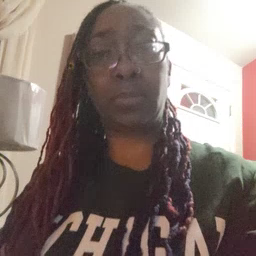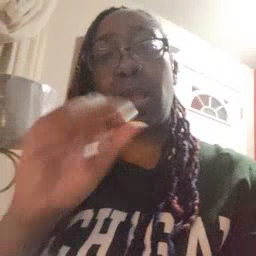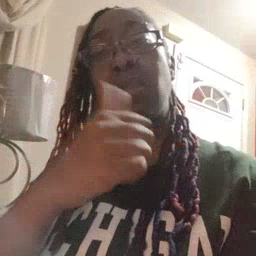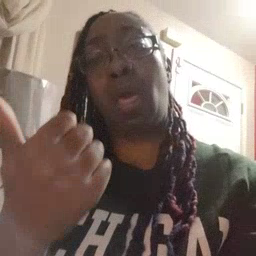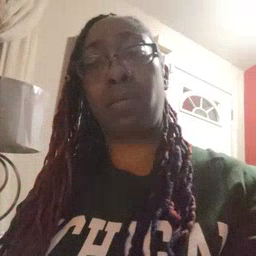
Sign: another